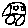
Label: car